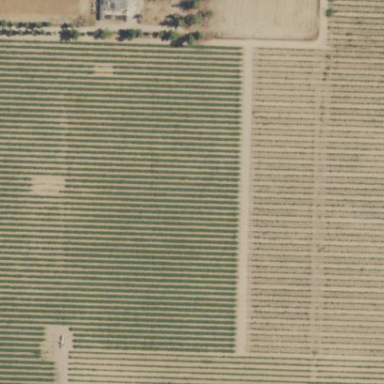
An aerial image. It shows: Vineyard.